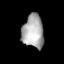
Tissue: lung
Cell type: Fibroblasts
Senescence score: 0.5751
Nuclear area (px): 708
Mean DAPI intensity: 169.28